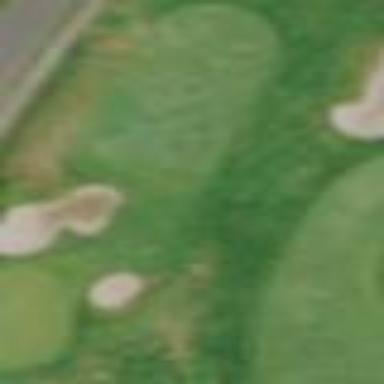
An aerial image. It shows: Golf fairway in the image.